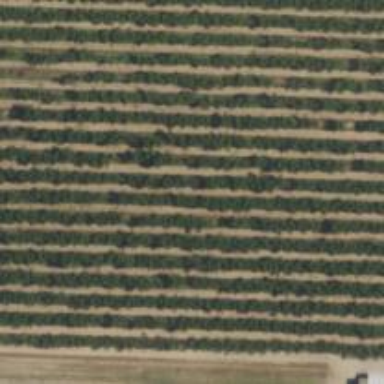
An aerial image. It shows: Orchard planted with peach trees.